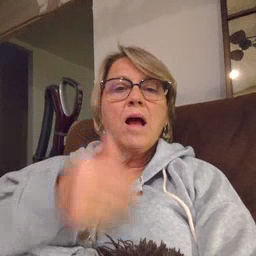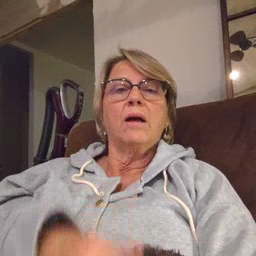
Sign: pizza